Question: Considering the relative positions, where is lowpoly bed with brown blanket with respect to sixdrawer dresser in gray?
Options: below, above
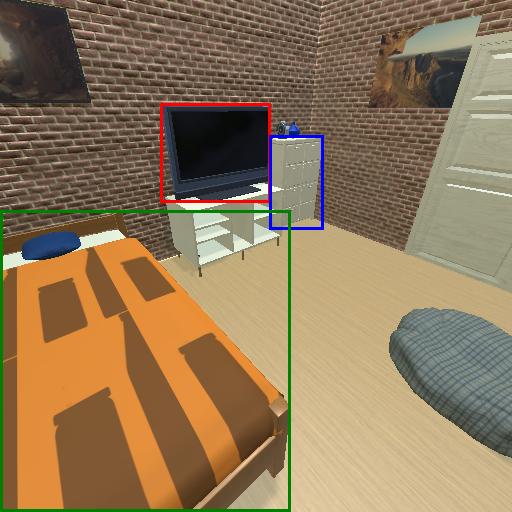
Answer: below